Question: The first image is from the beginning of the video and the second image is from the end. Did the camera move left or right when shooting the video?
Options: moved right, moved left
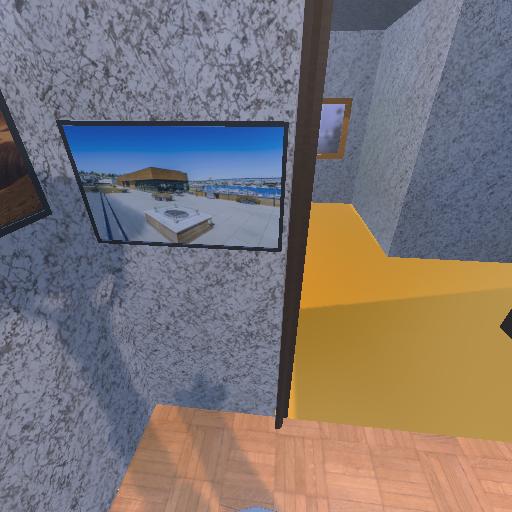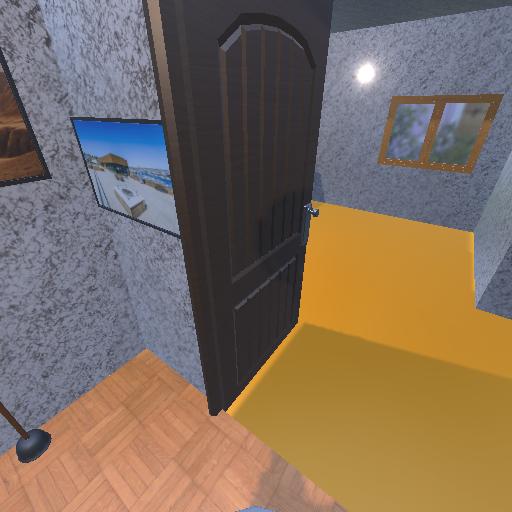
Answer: moved right